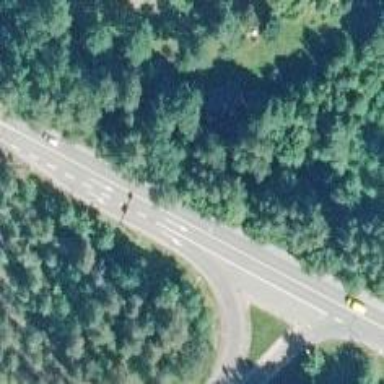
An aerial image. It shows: Trunk highway.